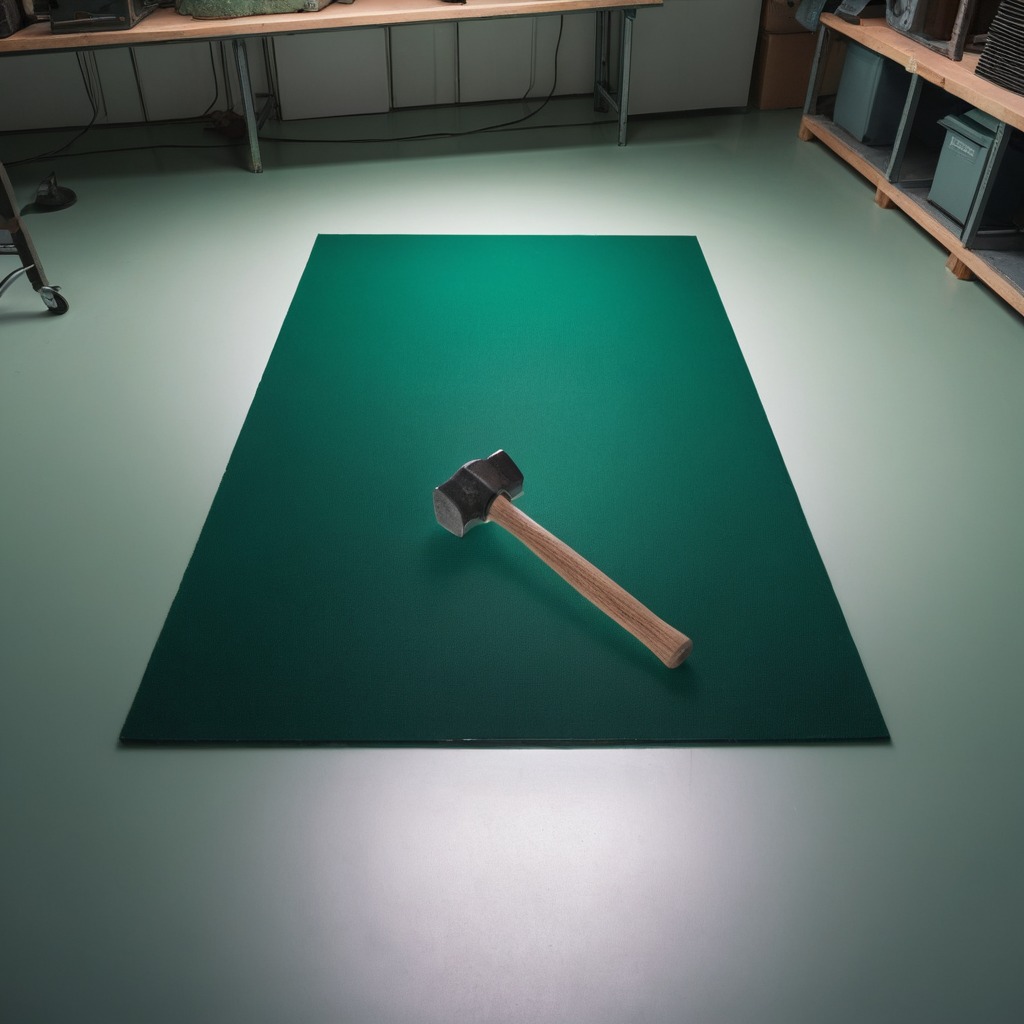
A hammer is lying on a clean granite tabletop covered with a green rubber mat inside a workshop under bright overhead lighting crisp shadows high clarity worn but beneath the mat